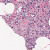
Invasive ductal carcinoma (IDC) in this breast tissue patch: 1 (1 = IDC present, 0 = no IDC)